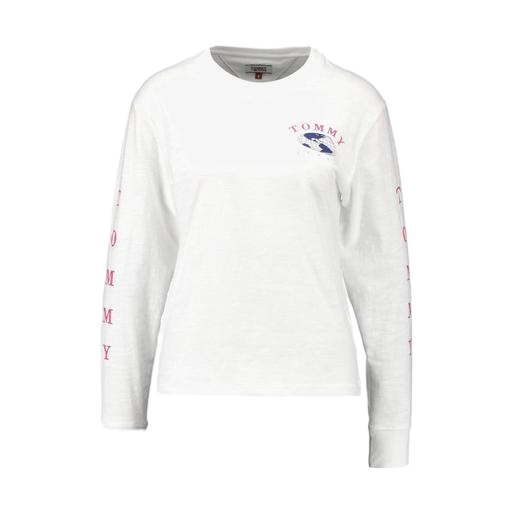
white graphic long-sleeve tee, long-sleeve tee, white women's classic long-sleeve t-shirt, white background